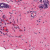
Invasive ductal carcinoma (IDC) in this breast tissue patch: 0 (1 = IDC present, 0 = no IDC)